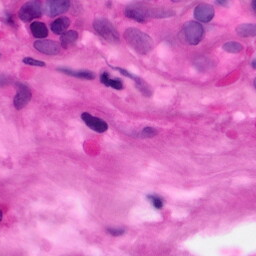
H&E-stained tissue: Pancreatic